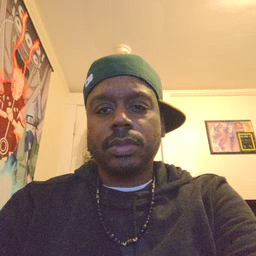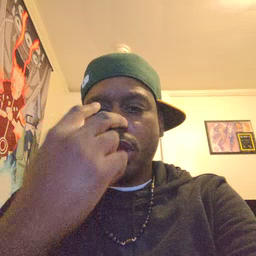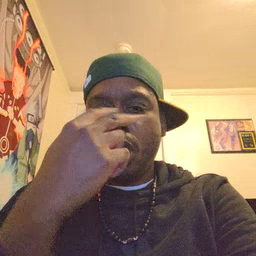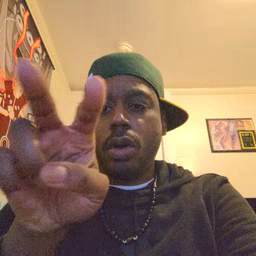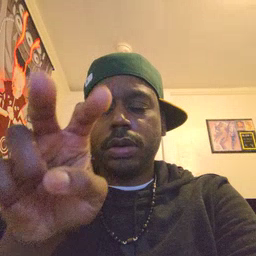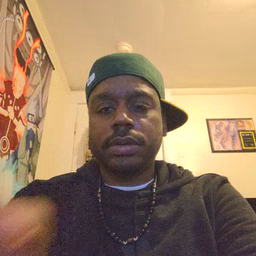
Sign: look